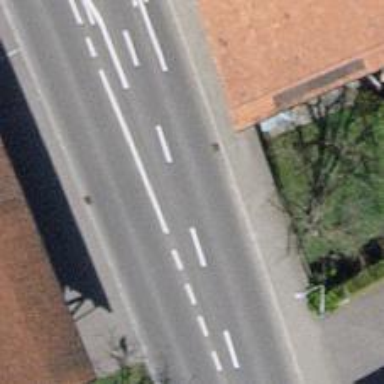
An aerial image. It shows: Secondary road with asphalt surface.